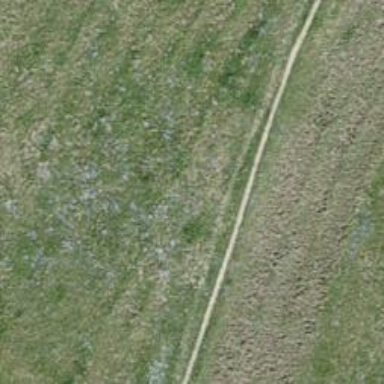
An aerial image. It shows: Path covered with grass.